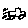
Label: car